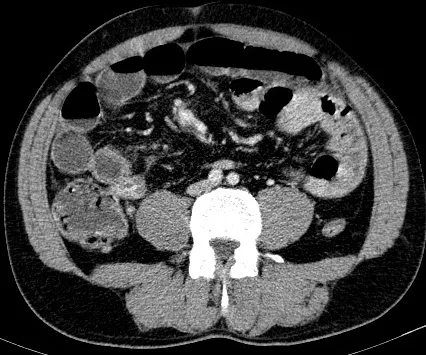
axial enhanced abdominal CT scan shows a cluster of jejunal loops in the Landzert's fossa.
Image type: radiology (ct)